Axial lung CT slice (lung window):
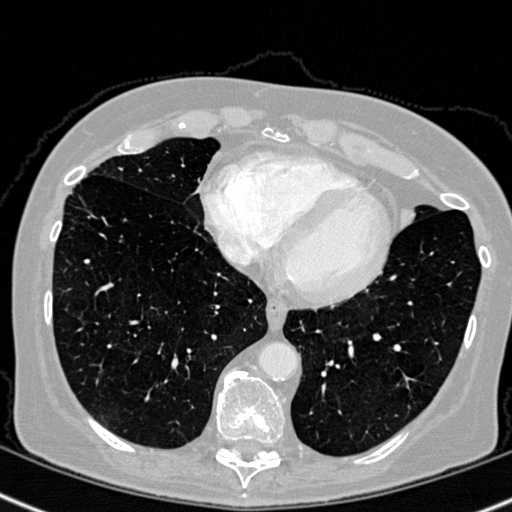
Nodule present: no